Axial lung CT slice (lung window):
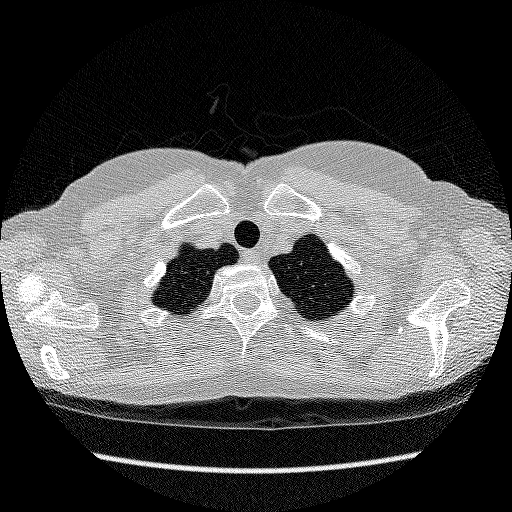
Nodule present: no